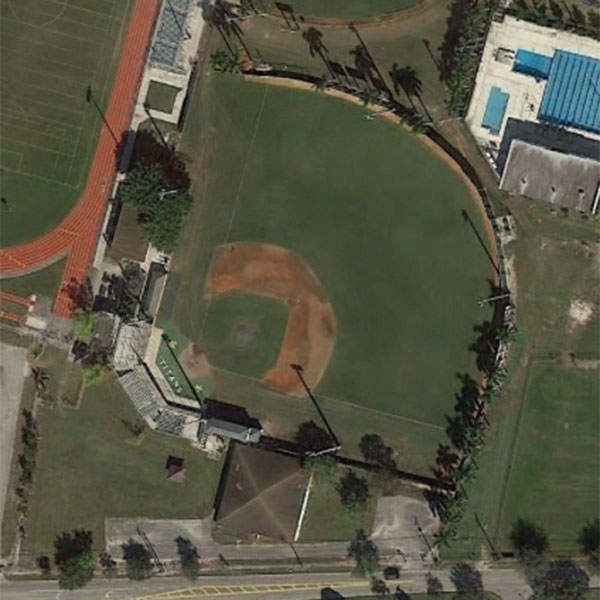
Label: BaseballField